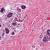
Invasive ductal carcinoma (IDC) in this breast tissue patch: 0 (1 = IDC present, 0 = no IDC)